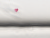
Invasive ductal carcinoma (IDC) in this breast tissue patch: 0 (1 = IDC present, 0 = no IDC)